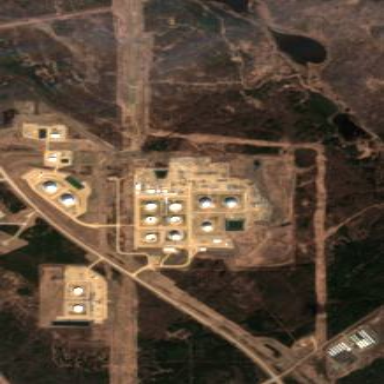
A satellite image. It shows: Industrial area dedicated to oil sands processing.